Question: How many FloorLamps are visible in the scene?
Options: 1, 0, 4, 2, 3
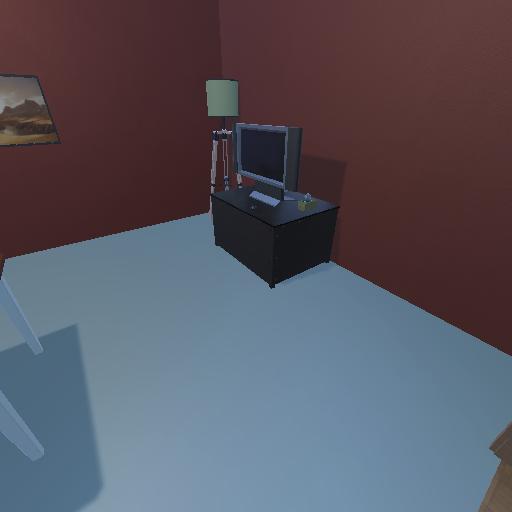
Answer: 1